Current action and preconditions to check: trajectory_clear

Your task: For each precondition in the list above, predict whether it will hold at this action.

Consider the current scene as observed from the mobile robot's camera, and analyze the predicted future states of all dynamic agents (e.g., people, animals, vehicles, or any moving entities) within the NEXT SECOND.

IMPORTANT: Only answer "very likely" if you are absolutely certain—based on strong, clear evidence—that a dynamic agent will violate the precondition in the predicted future state. Do NOT answer "very likely" for unlikely, ambiguous, or low-probability risks.

Ask yourself for each precondition: Is there a high probability, with clear and convincing evidence, that the predicted future states of any dynamic agent will interfere with the predicted future state of the currently executing action within the NEXT SECOND, causing that precondition to fail?

Assess the risk level based on these predictions. Use "likely" or "very likely" if motions create a clear risk of interference.

Use "neutral" or "improbable" if agents are nearby but their predicted paths are clearly diverging or non-conflicting.

Failure Risk Categories: "very improbable", "improbable", "neutral", "likely", "very likely"

Answer Format: Output ONLY the probability_of_failure value from these categories: "very improbable", "improbable", "neutral", "likely", "very likely"

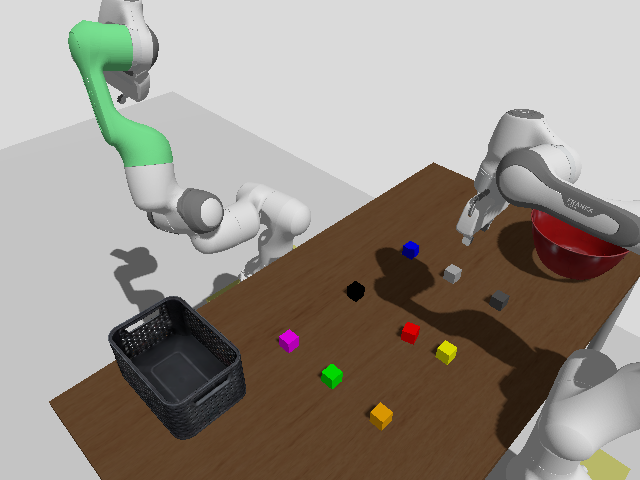

Answer: very improbable